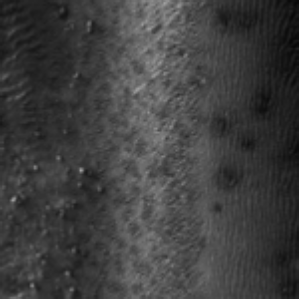
Label: frost